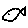
Label: fish